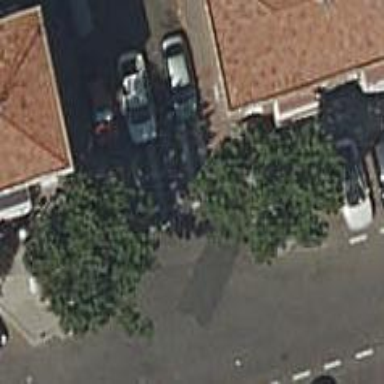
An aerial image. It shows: Bollard.